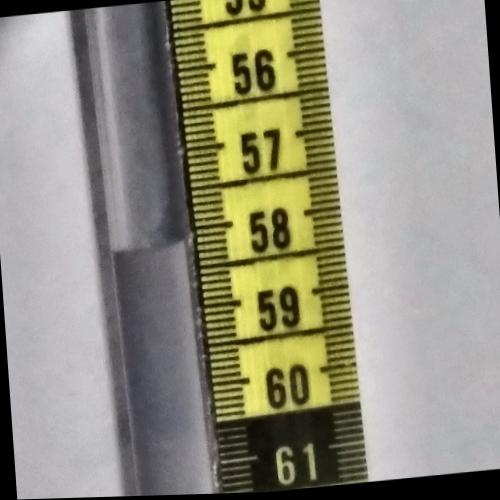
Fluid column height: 58.1 cm